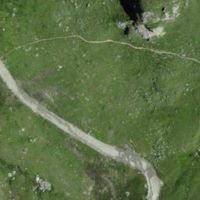
EUNIS habitat code: 26
Species observed at this site:
Oenanthe oenanthe
Silene acaulis